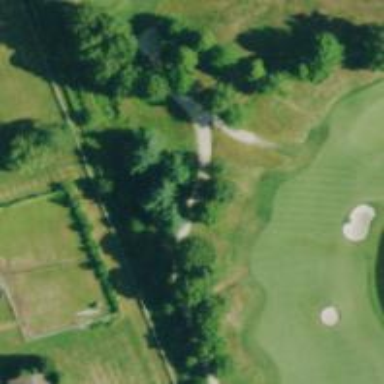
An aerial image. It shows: Service road used as golf cart path.